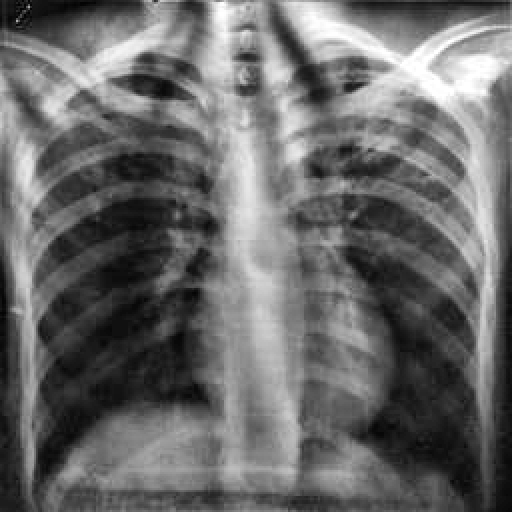
Finding: TUBERCULOSIS